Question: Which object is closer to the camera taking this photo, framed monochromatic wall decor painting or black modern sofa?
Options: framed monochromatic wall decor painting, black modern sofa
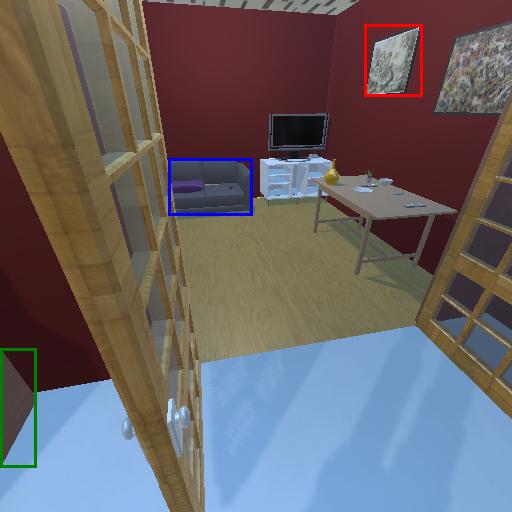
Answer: framed monochromatic wall decor painting